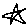
Label: star